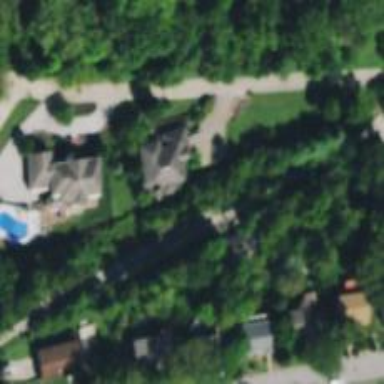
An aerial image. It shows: Alley classified as service road.